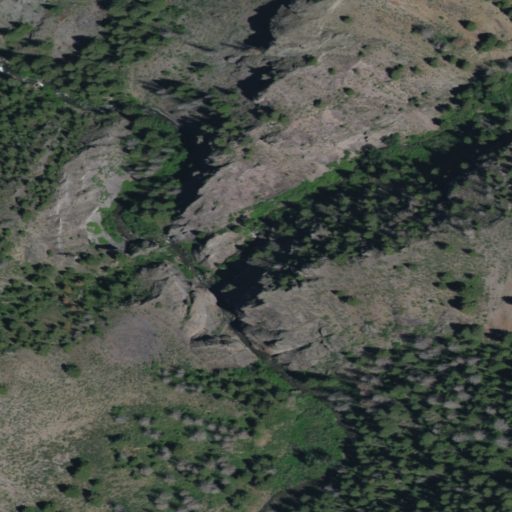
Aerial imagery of valley in Idaho named Slide Canyon containing evergreen forest, shrub, and woody wetlands